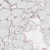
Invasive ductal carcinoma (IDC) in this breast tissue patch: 0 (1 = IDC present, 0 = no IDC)